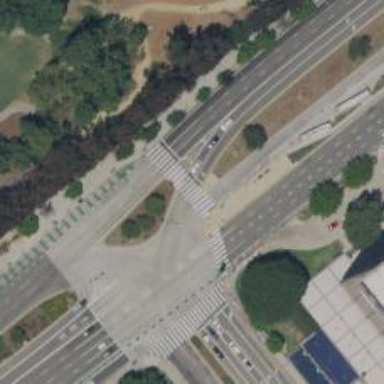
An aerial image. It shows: Pedestrian footway with zebra crossing.